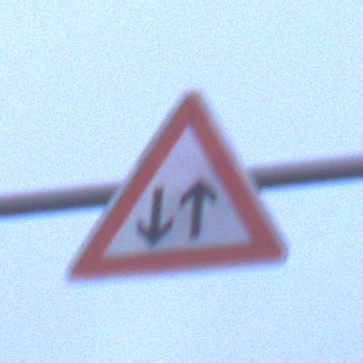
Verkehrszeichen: Gegenverkehr
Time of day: SunriseSunset
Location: Outdoor (Urban)
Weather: Overcast
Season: NotSpecified
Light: Natural